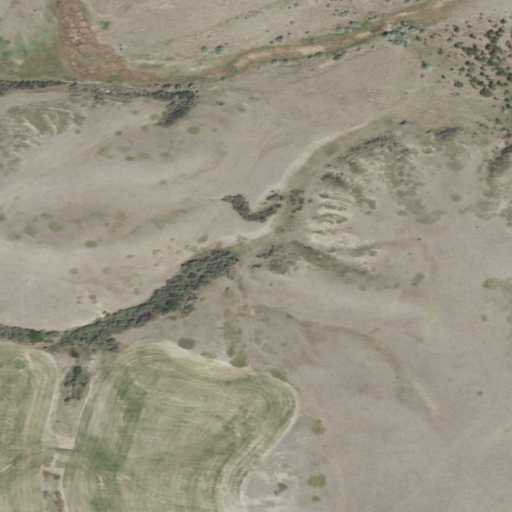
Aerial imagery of valley in Montana named Gold Gulch containing grassland, shrub, cultivated crops, woody wetlands, and herbaceous wetlands